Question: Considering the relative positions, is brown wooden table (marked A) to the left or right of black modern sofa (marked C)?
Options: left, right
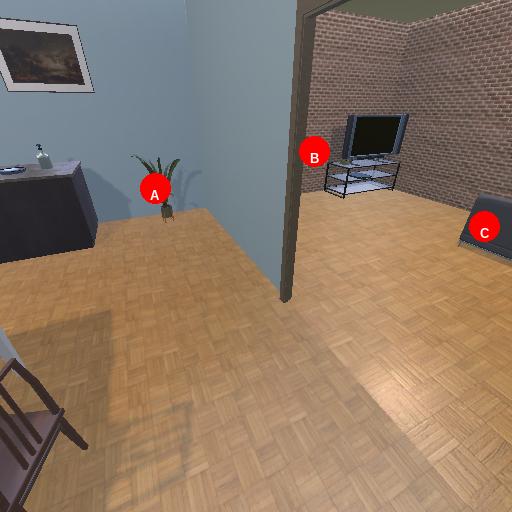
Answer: left